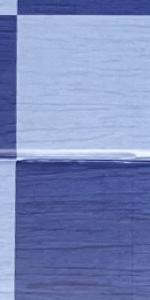
Label: Empty